Question: I am trying to plot somewhat complicated graph. First of all I want to create the grid and then I want to plot the variables in the grid.
To create the grid I have the coordinates of the corners of the grid. For each row I have 8 columns which represents the coordinates of the four corners. The example dataset is as follows:
'''
SN X1 Y1 X2 Y2 X3 Y3 X4 Y4
1 512398.40 <PHONE>.80 512397.40 <PHONE>.80 513305.40 <PHONE>.80 513306.40 <PHONE>.80
2 513306.40 <PHONE>.80 513305.40 <PHONE>.80 514213.40 <PHONE>.80 514214.40 <PHONE>.80
3 514214.40 <PHONE>.80 514213.40 <PHONE>.80 515121.50 <PHONE>.50 515123.20 <PHONE>.00
4 515123.20 <PHONE>.00 515121.50 <PHONE>.50 516030.10 <PHONE>.00 516031.40 <PHONE>.50
5 516031.40 <PHONE>.50 516030.10 <PHONE>.00 516938.40 <PHONE>.50 516939.70 <PHONE>.80
6 516939.70 <PHONE>.80 516938.40 <PHONE>.50 517846.60 <PHONE>.80 517848.20 <PHONE>.80
7 517848.20 <PHONE>.80 517846.60 <PHONE>.80 518755.20 <PHONE>.00 518756.40 <PHONE>.00
8 518756.40 <PHONE>.00 518755.20 <PHONE>.00 519663.20 <PHONE>.50 519664.60 <PHONE>.50
9 519664.60 <PHONE>.50 519663.20 <PHONE>.50 520571.60 <PHONE>.00 520573.20 <PHONE>.00
10 520573.20 <PHONE>.00 520571.60 <PHONE>.00 521479.60 <PHONE>.80 521481.40 <PHONE>.80
11 521481.40 <PHONE>.80 521479.60 <PHONE>.80 522388.20 <PHONE>.50 522389.60 <PHONE>.50
12 522389.60 <PHONE>.50 522388.20 <PHONE>.50 523296.40 <PHONE>.00 523298.20 <PHONE>.00
13 523298.20 <PHONE>.00 523296.40 <PHONE>.00 524204.40 <PHONE>.80 524206.40 <PHONE>.80
14 524206.40 <PHONE>.80 524204.40 <PHONE>.80 525113.20 <PHONE>.80 525114.60 <PHONE>.80
15 525114.60 <PHONE>.80 525113.20 <PHONE>.80 526021.40 <PHONE>.80 526023.40 <PHONE>.80
16 526023.40 <PHONE>.80 526021.40 <PHONE>.80 526929.40 <PHONE>.80 526931.40 <PHONE>.80
17 526931.40 <PHONE>.80 526929.40 <PHONE>.80 527837.40 <PHONE>.80 527839.60 <PHONE>.80
18 527839.60 <PHONE>.80 527837.40 <PHONE>.80 528746.20 <PHONE>.00 528748.30 <PHONE>.80
19 513305.40 <PHONE>.80 513304.40 <PHONE>.80 514212.40 <PHONE>.80 514213.40 <PHONE>.80
20 514213.40 <PHONE>.80 514212.40 <PHONE>.80 515120.40 <PHONE>.80 515121.50 <PHONE>.50
21 515121.50 <PHONE>.50 515120.40 <PHONE>.80 516028.60 <PHONE>.00 516030.10 <PHONE>.00
22 516030.10 <PHONE>.00 516028.60 <PHONE>.00 516937.10 <PHONE>.50 516938.40 <PHONE>.50
23 516938.40 <PHONE>.50 516937.10 <PHONE>.50 517845.40 <PHONE>.80 517846.60 <PHONE>.80
24 517846.60 <PHONE>.80 517845.40 <PHONE>.80 518753.60 <PHONE>.00 518755.20 <PHONE>.00
25 518755.20 <PHONE>.00 518753.60 <PHONE>.00 519661.60 <PHONE>.50 519663.20 <PHONE>.50
26 519663.20 <PHONE>.50 519661.60 <PHONE>.50 520570.20 <PHONE>.00 520571.60 <PHONE>.00
27 520571.60 <PHONE>.00 520570.20 <PHONE>.00 521478.30 <PHONE>.80 521479.60 <PHONE>.80
28 521479.60 <PHONE>.80 521478.30 <PHONE>.80 522386.40 <PHONE>.50 522388.20 <PHONE>.50
29 522388.20 <PHONE>.50 522386.40 <PHONE>.50 523294.40 <PHONE>.00 523296.40 <PHONE>.00
30 523296.40 <PHONE>.00 523294.40 <PHONE>.00 524202.60 <PHONE>.80 524204.40 <PHONE>.80
31 524204.40 <PHONE>.80 524202.60 <PHONE>.80 525111.40 <PHONE>.80 525113.20 <PHONE>.80
32 525113.20 <PHONE>.80 525111.40 <PHONE>.80 526019.40 <PHONE>.80 526021.40 <PHONE>.80
33 526021.40 <PHONE>.80 526019.40 <PHONE>.80 526927.40 <PHONE>.80 526929.40 <PHONE>.80
34 526929.40 <PHONE>.80 526927.40 <PHONE>.80 527835.40 <PHONE>.80 527837.40 <PHONE>.80
35 527837.40 <PHONE>.80 527835.40 <PHONE>.80 528743.80 <PHONE>.00 528746.20 <PHONE>.00
36 513304.40 <PHONE>.80 513303.40 <PHONE>.80 514211.40 <PHONE>.80 514212.40 <PHONE>.80
37 514212.40 <PHONE>.80 514211.40 <PHONE>.80 515119.40 <PHONE>.80 515120.40 <PHONE>.80
38 515120.40 <PHONE>.80 515119.40 <PHONE>.80 516027.40 <PHONE>.00 516028.60 <PHONE>.00
39 516028.60 <PHONE>.00 516027.40 <PHONE>.00 516935.60 <PHONE>.50 516937.10 <PHONE>.50
40 516937.10 <PHONE>.50 516935.60 <PHONE>.50 517844.20 <PHONE>.80 517845.40 <PHONE>.80
41 517845.40 <PHONE>.80 517844.20 <PHONE>.80 518752.30 <PHONE>.00 518753.60 <PHONE>.00
42 518753.60 <PHONE>.00 518752.30 <PHONE>.00 519660.30 <PHONE>.50 519661.60 <PHONE>.50
43 519661.60 <PHONE>.50 519660.30 <PHONE>.50 520568.40 <PHONE>.00 520570.20 <PHONE>.00
44 520570.20 <PHONE>.00 520568.40 <PHONE>.00 521476.30 <PHONE>.00 521478.30 <PHONE>.80
45 521478.30 <PHONE>.80 521476.30 <PHONE>.00 522384.60 <PHONE>.50 522386.40 <PHONE>.50
46 522386.40 <PHONE>.50 522384.60 <PHONE>.50 523292.60 <PHONE>.00 523294.40 <PHONE>.00
47 523294.40 <PHONE>.00 523292.60 <PHONE>.00 524201.20 <PHONE>.80 524202.60 <PHONE>.80
48 524202.60 <PHONE>.80 524201.20 <PHONE>.80 525109.40 <PHONE>.80 525111.40 <PHONE>.80
49 525111.40 <PHONE>.80 525109.40 <PHONE>.80 526017.40 <PHONE>.80 526019.40 <PHONE>.80
50 526019.40 <PHONE>.80 526017.40 <PHONE>.80 526925.40 <PHONE>.80 526927.40 <PHONE>.80
51 526927.40 <PHONE>.80 526925.40 <PHONE>.80 527833.40 <PHONE>.80 527835.40 <PHONE>.80
52 515119.40 <PHONE>.80 515118.40 <PHONE>.80 516026.40 <PHONE>.00 516027.40 <PHONE>.00
53 516027.40 <PHONE>.00 516026.40 <PHONE>.00 516934.40 <PHONE>.50 516935.60 <PHONE>.50
54 516935.60 <PHONE>.50 516934.40 <PHONE>.50 517842.50 <PHONE>.80 517844.20 <PHONE>.80
55 517844.20 <PHONE>.80 517842.50 <PHONE>.80 518750.50 <PHONE>.00 518752.30 <PHONE>.00
56 518752.30 <PHONE>.00 518750.50 <PHONE>.00 519658.50 <PHONE>.50 519660.30 <PHONE>.50
57 519660.30 <PHONE>.50 519658.50 <PHONE>.50 520566.50 <PHONE>.00 520568.40 <PHONE>.00
58 520568.40 <PHONE>.00 520566.50 <PHONE>.00 521474.60 <PHONE>.50 521476.30 <PHONE>.00
59 521476.30 <PHONE>.00 521474.60 <PHONE>.50 522383.20 <PHONE>.00 522384.60 <PHONE>.50
60 522384.60 <PHONE>.50 522383.20 <PHONE>.00 523291.30 <PHONE>.80 523292.60 <PHONE>.00
61 523292.60 <PHONE>.00 523291.30 <PHONE>.80 524199.40 <PHONE>.80 524201.20 <PHONE>.80
62 524201.20 <PHONE>.80 524199.40 <PHONE>.80 525107.40 <PHONE>.80 525109.40 <PHONE>.80
63 525109.40 <PHONE>.80 525107.40 <PHONE>.80 526015.40 <PHONE>.80 526017.40 <PHONE>.80
64 526017.40 <PHONE>.80 526015.40 <PHONE>.80 526923.40 <PHONE>.80 526925.40 <PHONE>.80
65 515118.40 <PHONE>.80 515117.40 <PHONE>.80 516025.50 <PHONE>.00 516026.40 <PHONE>.00
66 516026.40 <PHONE>.00 516025.50 <PHONE>.00 516933.30 <PHONE>.50 516934.40 <PHONE>.50
67 516934.40 <PHONE>.50 516933.30 <PHONE>.50 517841.30 <PHONE>.80 517842.50 <PHONE>.80
68 517842.50 <PHONE>.80 517841.30 <PHONE>.80 518749.30 <PHONE>.00 518750.50 <PHONE>.00
69 518750.50 <PHONE>.00 518749.30 <PHONE>.00 519657.30 <PHONE>.50 519658.50 <PHONE>.50
70 519658.50 <PHONE>.50 519657.30 <PHONE>.50 520565.30 <PHONE>.00 520566.50 <PHONE>.00
71 520566.50 <PHONE>.00 520565.30 <PHONE>.00 521473.30 <PHONE>.50 521474.60 <PHONE>.50
72 521474.60 <PHONE>.50 521473.30 <PHONE>.50 522381.40 <PHONE>.00 522383.20 <PHONE>.00
73 522383.20 <PHONE>.00 522381.40 <PHONE>.00 523289.40 <PHONE>.80 523291.30 <PHONE>.80
74 523291.30 <PHONE>.80 523289.40 <PHONE>.80 524197.40 <PHONE>.80 524199.40 <PHONE>.80
75 524199.40 <PHONE>.80 524197.40 <PHONE>.80 525105.40 <PHONE>.80 525107.40 <PHONE>.80
76 516025.50 <PHONE>.00 516024.20 <PHONE>.00 516931.60 <PHONE>.50 516933.30 <PHONE>.50
77 516933.30 <PHONE>.50 516931.60 <PHONE>.50 517839.50 <PHONE>.80 517841.30 <PHONE>.80
78 517841.30 <PHONE>.80 517839.50 <PHONE>.80 518747.50 <PHONE>.00 518749.30 <PHONE>.00
79 518749.30 <PHONE>.00 518747.50 <PHONE>.00 519655.50 <PHONE>.50 519657.30 <PHONE>.50
80 519657.30 <PHONE>.50 519655.50 <PHONE>.50 520563.50 <PHONE>.00 520565.30 <PHONE>.00
81 520565.30 <PHONE>.00 520563.50 <PHONE>.00 521471.50 <PHONE>.50 521473.30 <PHONE>.50
82 521473.30 <PHONE>.50 521471.50 <PHONE>.50 522379.30 <PHONE>.00 522381.40 <PHONE>.00
83 522381.40 <PHONE>.00 522379.30 <PHONE>.00 523287.40 <PHONE>.80 523289.40 <PHONE>.80
84 523289.40 <PHONE>.80 523287.40 <PHONE>.80 524195.40 <PHONE>.80 524197.40 <PHONE>.80
85 516024.20 <PHONE>.00 516022.50 <PHONE>.00 516930.20 <PHONE>.50 516931.60 <PHONE>.50
86 516931.60 <PHONE>.50 516930.20 <PHONE>.50 517838.40 <PHONE>.80 517839.50 <PHONE>.80
87 517839.50 <PHONE>.80 517838.40 <PHONE>.80 518746.50 <PHONE>.00 518747.50 <PHONE>.00
88 518747.50 <PHONE>.00 518746.50 <PHONE>.00 519654.30 <PHONE>.50 519655.50 <PHONE>.50
89 519655.50 <PHONE>.50 519654.30 <PHONE>.50 520562.30 <PHONE>.00 520563.50 <PHONE>.00
90 520563.50 <PHONE>.00 520562.30 <PHONE>.00 521470.30 <PHONE>.50 521471.50 <PHONE>.50
91 521471.50 <PHONE>.50 521470.30 <PHONE>.50 522377.70 <PHONE>.00 522379.30 <PHONE>.00
92 518746.50 <PHONE>.00 518745.10 <PHONE>.00 519652.60 <PHONE>.50 519654.30 <PHONE>.50
93 519654.30 <PHONE>.50 519652.60 <PHONE>.50 520560.50 <PHONE>.00 520562.30 <PHONE>.00
94 520562.30 <PHONE>.00 520560.50 <PHONE>.00 521468.40 <PHONE>.80 521470.30 <PHONE>.50
'''
To create a grid I need to connect the four corner points of each row and then proceed to the next row. After I connect all the points on each row my grid is complete.
After the grid is complete, I want to plot the variables on the grid and the variable should fit the whole rectangle / quadrilateral of the grid. To plot the grid I have the centroid for each grid and the variable to be plotted.
'''
SN XC YC ELEV
1 512851.9 <PHONE>.8 1.5
2 513759.9 <PHONE>.8 1.5
3 513758.9 <PHONE>.8 1.5
4 513757.9 <PHONE>.8 1.5
5 514668.1 <PHONE>.8 1.5
6 514666.9 <PHONE>.7 1.5
7 514665.9 <PHONE>.8 1.5
8 515576.6 <PHONE> 1.573
9 515575.2 <PHONE>.8 1.5
10 515574 <PHONE>.9 1.5
11 515572.9 <PHONE>.9 1.5
12 515571.9 <PHONE>.9 1.5
13 516484.9 <PHONE>.5 1.816
14 516483.6 <PHONE>.3 1.524
15 516482.2 <PHONE>.3 1.5
16 516481 <PHONE>.3 1.5
17 516479.9 <PHONE>.3 1.5
18 516478.7 <PHONE>.3 1.5
19 516477.1 <PHONE>.3 1.5
20 517393.2 <PHONE>.7 2.122
21 517391.9 <PHONE>.7 1.857
22 517390.6 <PHONE>.7 1.746
23 517389.2 <PHONE>.7 1.788
24 517387.9 <PHONE>.7 1.778
25 517386.4 <PHONE>.7 1.635
26 517384.9 <PHONE>.7 1.5
27 518301.6 <PHONE>.9 2.492
28 518300.2 <PHONE>.9 2.309
29 518298.9 <PHONE>.9 2.236
30 518297.4 <PHONE>.9 2.239
31 518295.9 <PHONE>.9 2.146
32 518294.4 <PHONE>.9 1.887
33 518293 <PHONE>.9 1.622
34 519209.9 <PHONE>.3 2.831
35 519208.4 <PHONE>.3 2.72
36 519207 <PHONE>.3 2.64
37 519205.4 <PHONE>.3 2.574
38 519203.9 <PHONE>.3 2.429
39 519202.4 <PHONE>.3 2.124
40 519201 <PHONE>.3 1.774
41 519199.6 <PHONE>.3 1.583
42 520118.2 <PHONE>.8 3.079
43 520116.7 <PHONE>.8 2.997
44 520115.1 <PHONE>.8 2.899
45 520113.4 <PHONE>.8 2.797
46 520111.9 <PHONE>.8 2.634
47 520110.4 <PHONE>.8 2.275
48 520108.9 <PHONE>.8 1.795
49 520107.4 <PHONE>.8 1.637
50 521026.5 <PHONE>.4 3.244
51 521024.9 <PHONE>.4 3.158
52 521023.3 <PHONE>.5 3.05
53 521021.5 <PHONE>.4 2.93
54 521019.9 <PHONE>.3 2.723
55 521018.4 <PHONE>.3 2.244
56 521016.9 <PHONE>.3 1.648
57 521015.4 <PHONE>.3 1.637
58 521934.7 <PHONE>.2 3.348
59 521933.1 <PHONE>.2 3.244
60 521931.4 <PHONE>.2 3.111
61 521929.7 <PHONE> 2.94
62 521928.1 <PHONE>.8 2.655
63 521926.4 <PHONE>.8 2.15
64 521924.7 <PHONE>.8 1.5
65 522843.1 <PHONE>.8 3.395
66 522841.4 <PHONE>.8 3.259
67 522839.5 <PHONE>.8 3.066
68 522837.9 <PHONE>.6 2.799
69 522836.3 <PHONE>.4 2.434
70 522834.4 <PHONE>.4 2.06
71 523751.4 <PHONE>.4 3.365
72 523749.5 <PHONE>.4 3.179
73 523747.7 <PHONE>.4 2.906
74 523746.1 <PHONE>.4 2.555
75 523744.4 <PHONE>.3 2.185
76 523742.4 <PHONE>.3 1.851
77 524659.7 <PHONE>.3 3.187
78 524657.9 <PHONE>.3 2.946
79 524656.2 <PHONE>.3 2.613
80 524654.4 <PHONE>.3 2.284
81 524652.4 <PHONE>.3 2
82 525568.2 <PHONE>.3 2.834
83 525566.4 <PHONE>.3 2.532
84 525564.4 <PHONE>.3 2.128
85 525562.4 <PHONE>.3 1.82
86 526476.4 <PHONE>.3 2.343
87 526474.4 <PHONE>.3 1.977
88 526472.4 <PHONE>.3 1.562
89 526470.4 <PHONE>.3 1.5
90 527384.5 <PHONE>.3 1.753
91 527382.4 <PHONE>.3 1.5
92 527380.4 <PHONE>.3 1.5
93 528292.9 <PHONE>.4 1.5
94 528290.7 <PHONE>.4 1.5
'''
IN the above dataset, ELEV is the elevation and is the variable to be plotted on the grid. So, the idea is while plotting the grid each grid should be assigned a name. So, later for plotting the variable same name / number can be referred to plot the variable.
The output I need looks like this:

Note: The grid size are constant only on this sample dataset. The dataset I am working on is very huge and contains irregular grid.
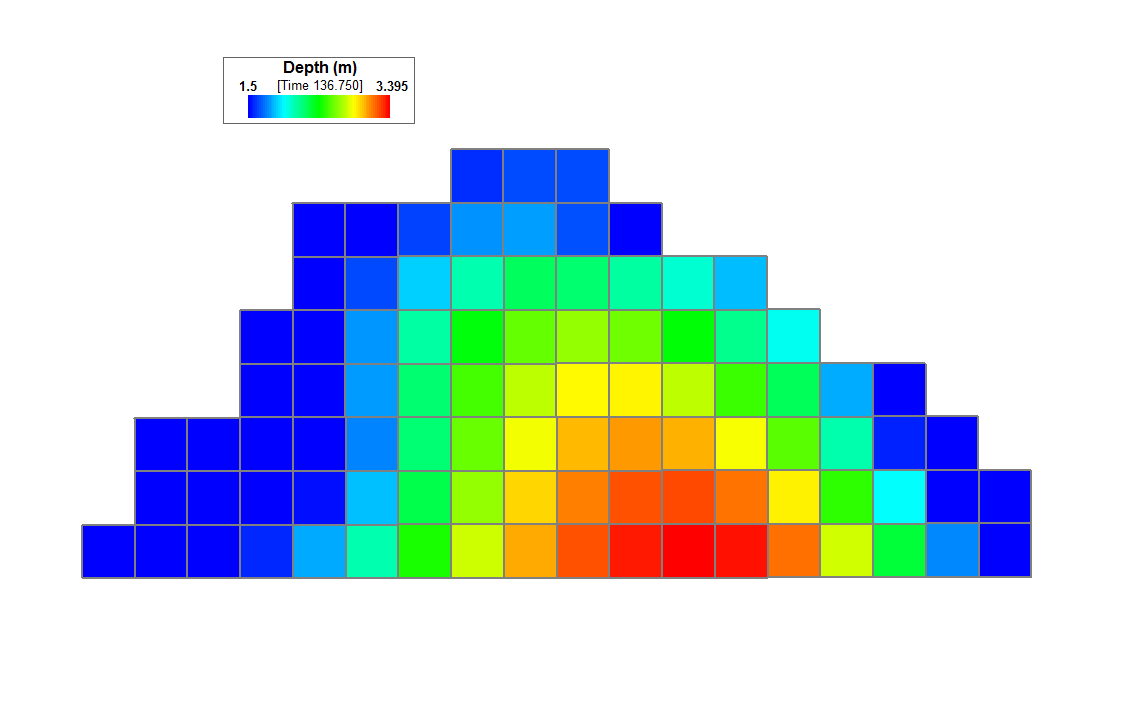
Answer: This is not a final solution(surely half-solution) But I think it is a good start. I am using 'ggplot2'. Mainly I create the grid using 'geom_polygon' and fill it by adding a new layer of EELV color.
1. First of all I am reading your data. grid.dd <- read.table(text="SN X1 Y1 X2...",header=TRUE) and eelv.d <- read.table(text="SN XC YC ELEV...",header=TRUE).
2. Then I am reshaping the data.
3. I plot the grid
Here my R code:
'''
## add new id to identifiy polygon, each row is a polygon
grid.dd$id <- rownames(grid.dd)
## put the data in the long format since geom_polygon
## needs aes(x,y,group) using reshape
dd.long <- reshape(grid.dd, dir='long', varying=list(c(1,3,5,7),
c(2,4,6,8)), v.names=c('X', 'Y'),times =1:4)
## attempt to use merge but this gives a strange result
## dat <- merge(dd.long,eelv.d,by.x='id',by.y='SN')
library(ggplot2)
ggplot(dd.long, aes(x=X, y=Y)) +
geom_polygon(aes( group=factor(id)),fill='transparent',col='black')+
geom_point(data=eelv.d,aes(x=XC,y=YC,col=ELEV),size=10)+
scale_color_gradientn(colours = rainbow(10))+
theme_bw()
'''